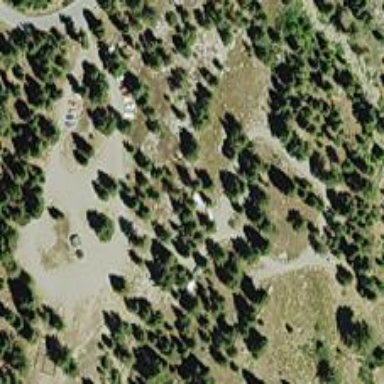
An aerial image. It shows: Campsite designated for tourism.